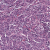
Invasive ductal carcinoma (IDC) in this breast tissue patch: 1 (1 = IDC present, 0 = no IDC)